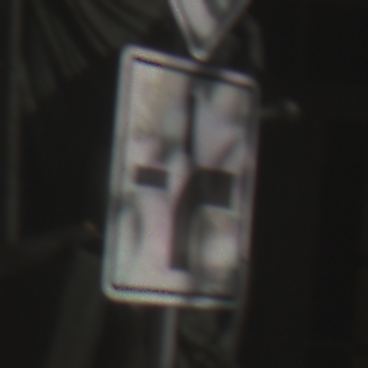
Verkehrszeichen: VerlaufVorfahrtsstrasse3
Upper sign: Vorfahrtsstrasse
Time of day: MorningAfternoon
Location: Outdoor (Urban)
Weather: PartlyCloudy
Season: NotSpecified
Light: Natural